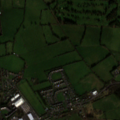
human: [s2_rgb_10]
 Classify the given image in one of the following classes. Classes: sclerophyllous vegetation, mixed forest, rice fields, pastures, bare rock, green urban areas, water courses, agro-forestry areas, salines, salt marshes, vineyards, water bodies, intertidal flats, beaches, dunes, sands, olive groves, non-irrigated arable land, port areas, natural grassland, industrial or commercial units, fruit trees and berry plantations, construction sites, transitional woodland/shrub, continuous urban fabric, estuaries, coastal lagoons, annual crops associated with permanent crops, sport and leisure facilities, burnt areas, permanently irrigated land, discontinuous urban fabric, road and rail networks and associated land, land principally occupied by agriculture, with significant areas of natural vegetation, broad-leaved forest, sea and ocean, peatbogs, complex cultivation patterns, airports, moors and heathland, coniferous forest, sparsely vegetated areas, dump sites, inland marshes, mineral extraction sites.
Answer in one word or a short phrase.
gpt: discontinuous urban fabric, sport and leisure facilities, pastures, land principally occupied by agriculture, with significant areas of natural vegetation